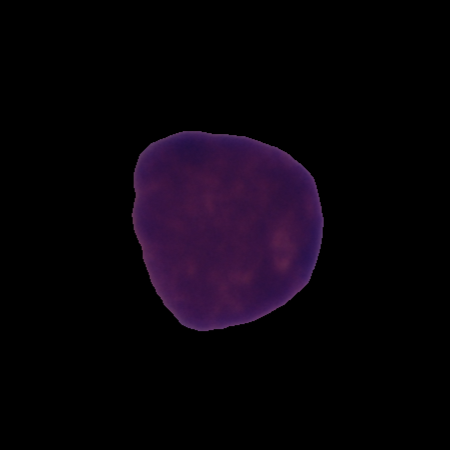
Label: cancer